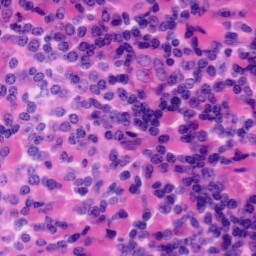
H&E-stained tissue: Tonsil